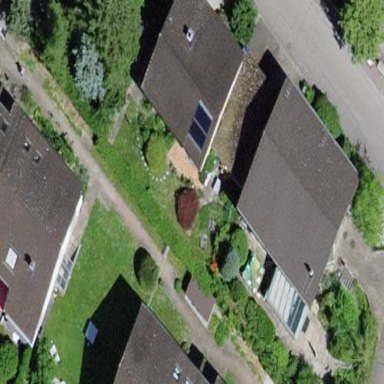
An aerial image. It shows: Semi-detached house.